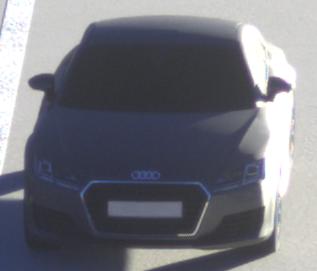
Make: Audi
Model: TT Coupé 1.8 TFSI
Detailed model: TT (8S) Coupé
Model produced from: 2015/08
Model produced until: 2018/06
Doors: 3
Color: gray
Road condition: dry road
Daytime: sunrise or sunset
Contrast: low contrast